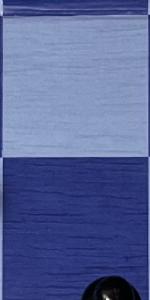
Label: Empty